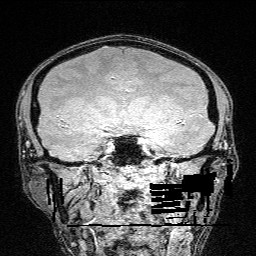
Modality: FLASH
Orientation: sagittal
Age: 23
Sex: male